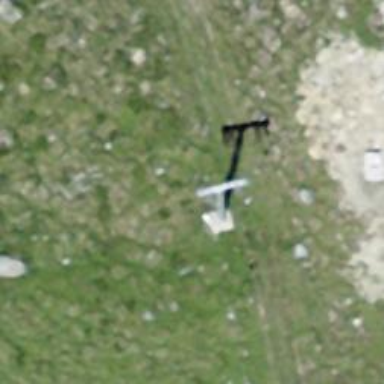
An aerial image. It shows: Pylon for aerialway.